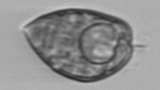
Label: Prorocentrum_micans